Chest X-ray. View position: AP
Patient age: 42
Patient sex: F
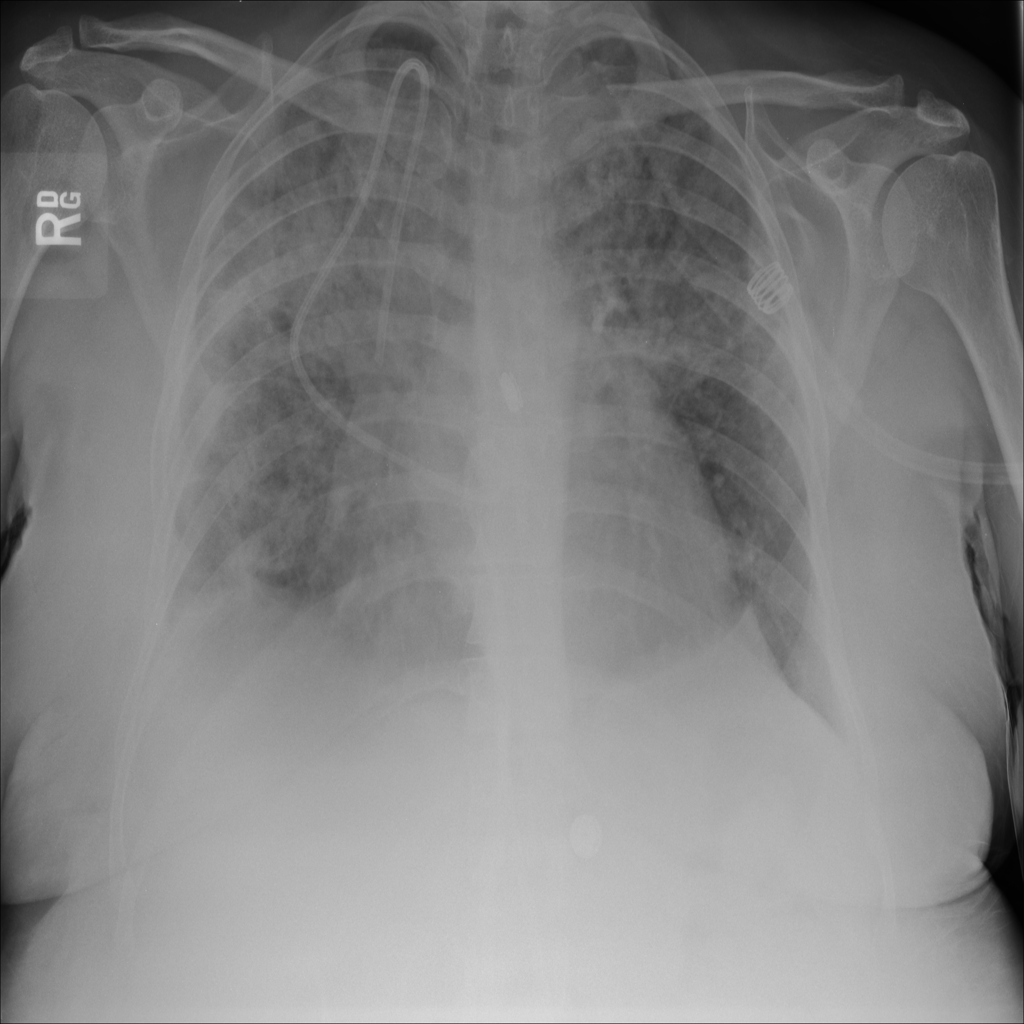
Finding: Pneumothorax